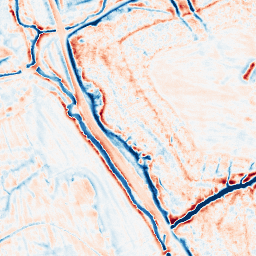
Category: edge_preserving
Decomposition family: bilateral
Decomposition parameters: d: 15
sigma_color: 75
sigma_space: 25
Upsampling method: edge_directed
Upsampling parameters: scale: 4
Upsampling scale: 4